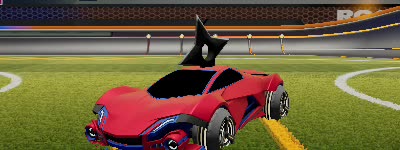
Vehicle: werewolf